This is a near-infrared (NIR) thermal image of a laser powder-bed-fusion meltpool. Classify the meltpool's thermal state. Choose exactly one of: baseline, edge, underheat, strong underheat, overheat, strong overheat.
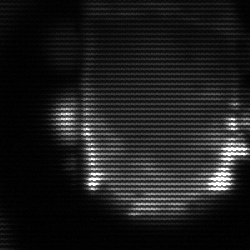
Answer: baseline